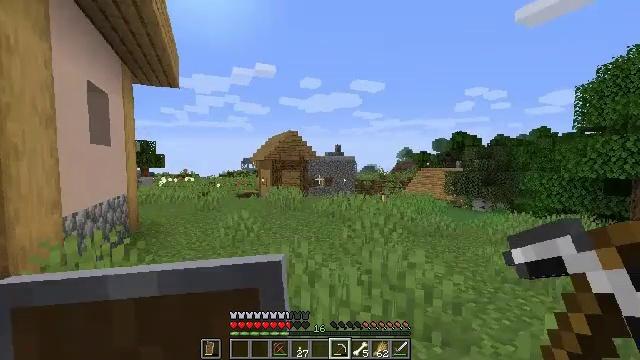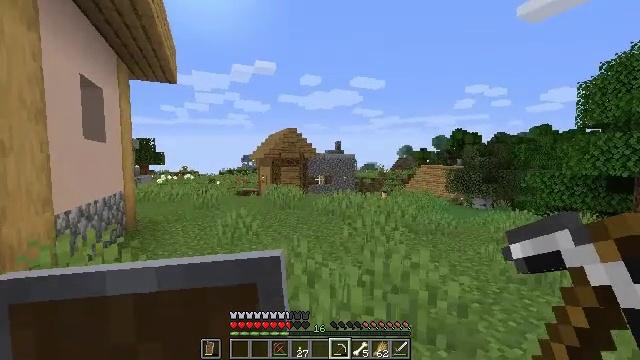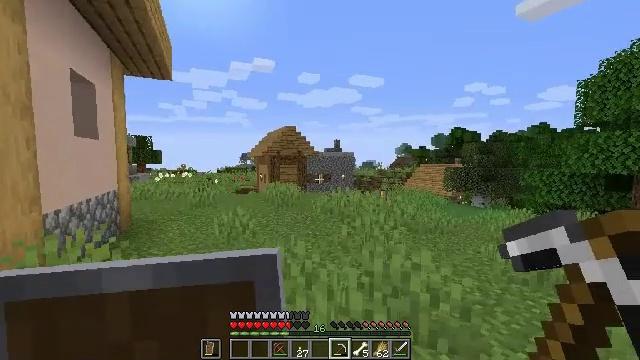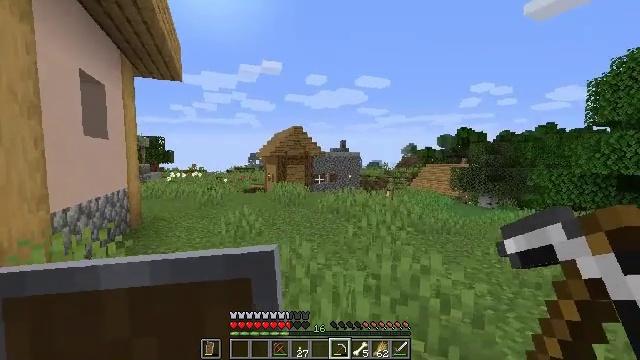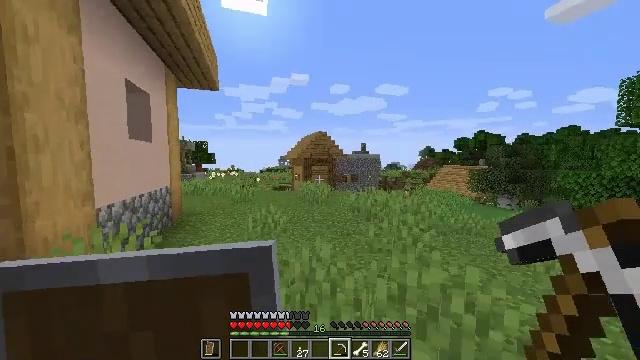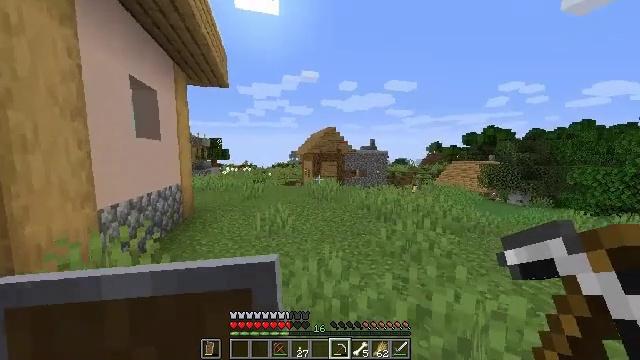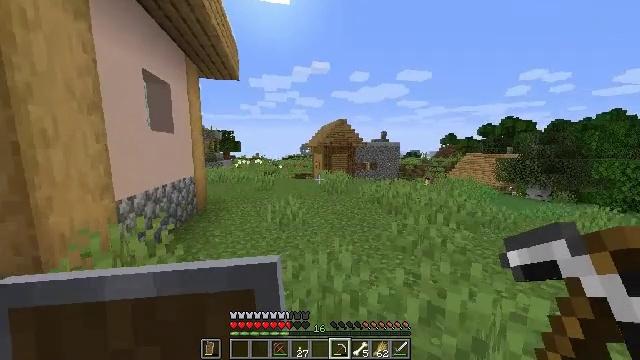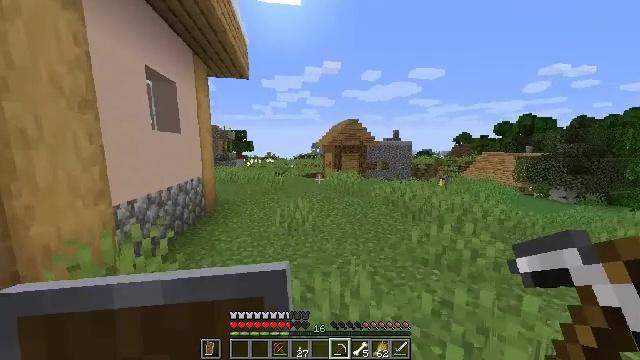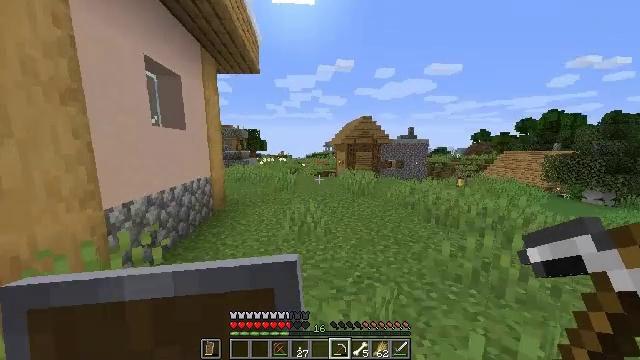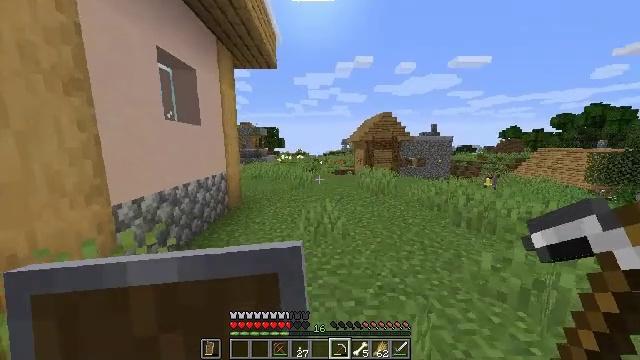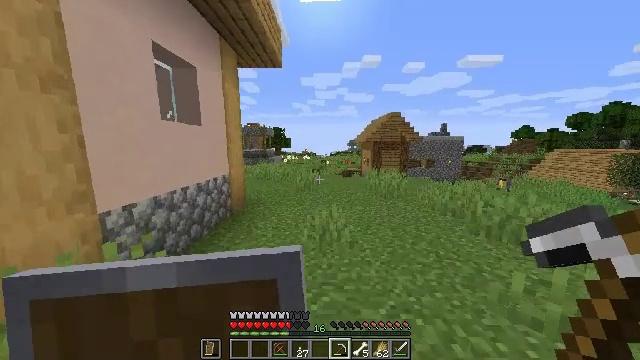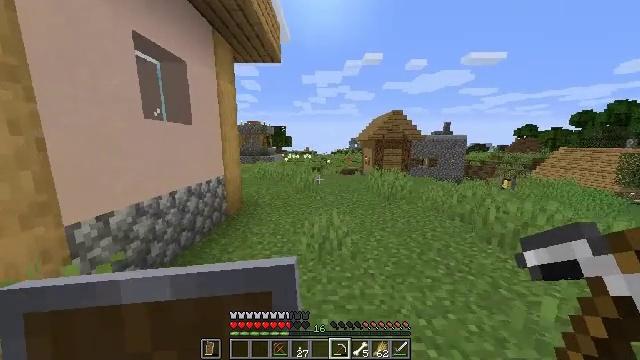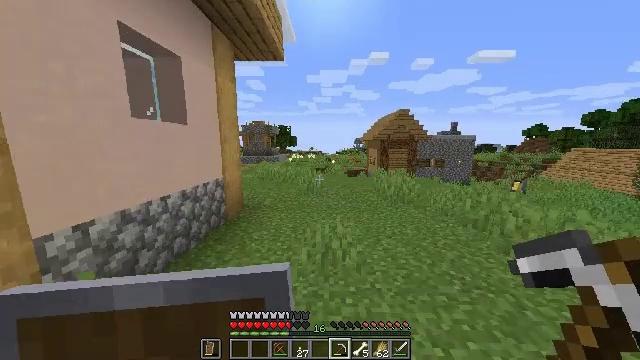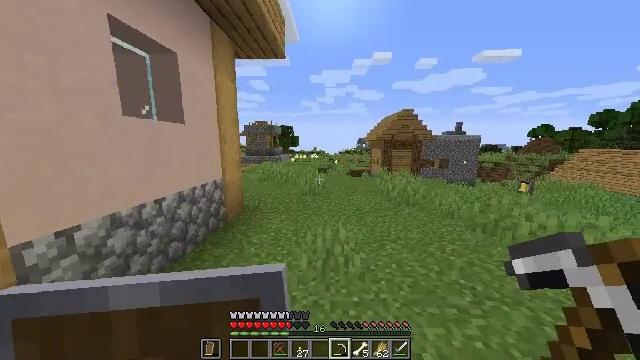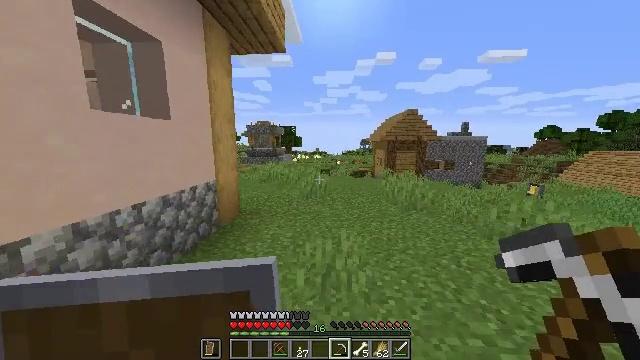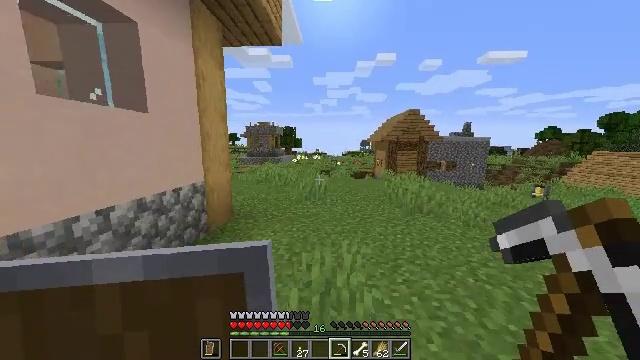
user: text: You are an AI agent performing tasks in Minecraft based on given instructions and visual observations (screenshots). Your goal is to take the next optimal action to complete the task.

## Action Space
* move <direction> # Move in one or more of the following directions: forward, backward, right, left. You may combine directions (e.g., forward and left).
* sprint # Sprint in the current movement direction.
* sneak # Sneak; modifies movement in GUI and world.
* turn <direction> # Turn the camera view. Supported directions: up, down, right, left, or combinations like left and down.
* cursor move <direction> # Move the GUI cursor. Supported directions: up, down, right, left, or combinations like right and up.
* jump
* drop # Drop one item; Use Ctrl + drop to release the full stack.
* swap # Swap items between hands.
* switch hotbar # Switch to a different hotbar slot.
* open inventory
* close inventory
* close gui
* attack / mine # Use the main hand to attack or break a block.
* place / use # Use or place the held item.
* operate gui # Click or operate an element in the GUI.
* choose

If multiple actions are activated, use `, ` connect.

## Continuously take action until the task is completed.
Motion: motion action
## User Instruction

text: Mine the bell from its post.
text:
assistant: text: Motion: no_op
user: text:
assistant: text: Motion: move forward
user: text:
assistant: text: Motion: move forward, turn left
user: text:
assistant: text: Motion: move forward, turn left
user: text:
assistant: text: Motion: move forward, turn left and down
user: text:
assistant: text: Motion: move forward, turn left and down
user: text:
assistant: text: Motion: move forward, turn left
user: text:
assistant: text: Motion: move forward, turn left
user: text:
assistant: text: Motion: move forward, turn left
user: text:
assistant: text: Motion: move forward, turn left
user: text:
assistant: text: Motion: move forward
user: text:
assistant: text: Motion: move forward, turn left
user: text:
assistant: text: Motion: move forward
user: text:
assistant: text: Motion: move forward
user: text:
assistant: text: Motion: move forward
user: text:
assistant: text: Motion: move forward
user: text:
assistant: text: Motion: move forward
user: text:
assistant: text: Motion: move forward
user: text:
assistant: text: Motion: move forward
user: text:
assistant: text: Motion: move forward
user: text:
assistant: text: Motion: move forward
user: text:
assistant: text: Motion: move forward
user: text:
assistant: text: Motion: move forward
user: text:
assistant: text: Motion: move forward
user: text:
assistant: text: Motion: move forward
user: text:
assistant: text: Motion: move forward
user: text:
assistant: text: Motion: move forward
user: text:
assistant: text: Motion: move forward
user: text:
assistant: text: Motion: move forward
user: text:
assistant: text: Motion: move forward